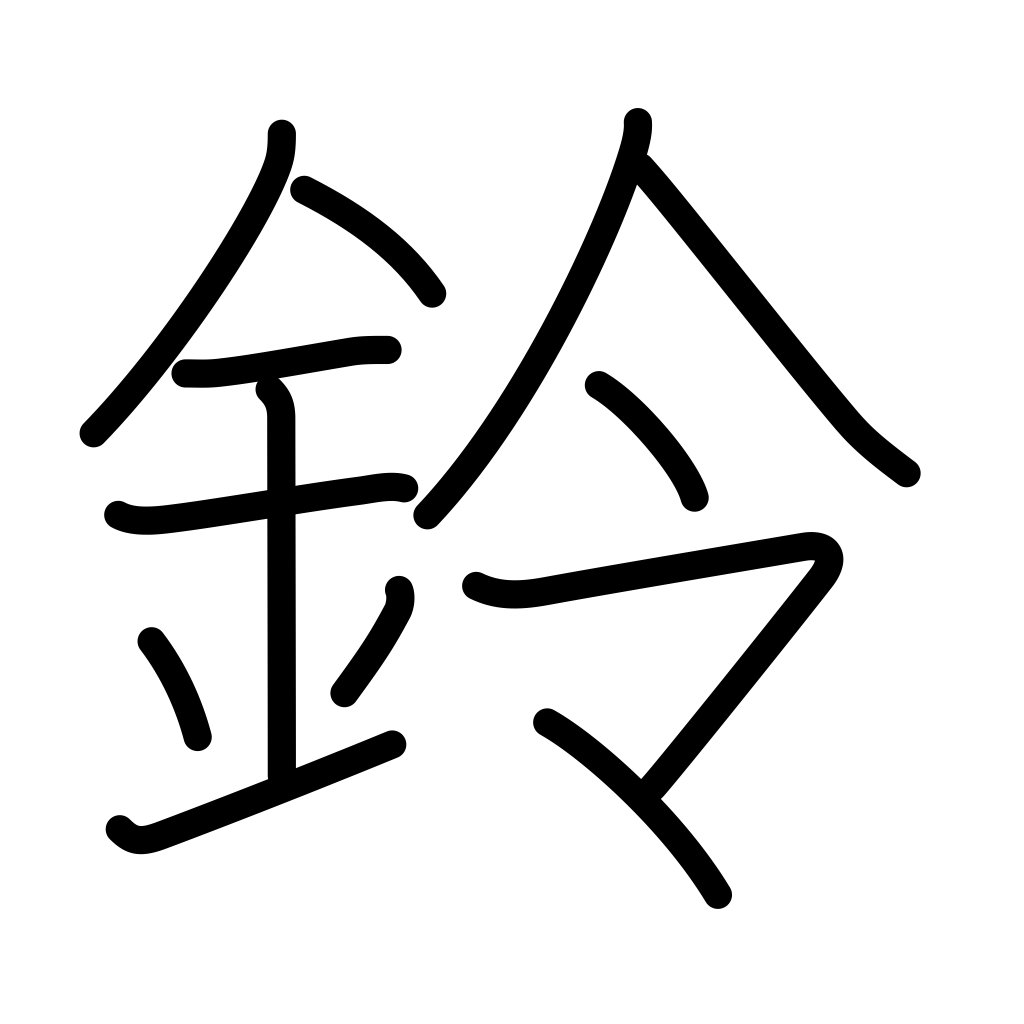
Meaning: small bell, buzzer